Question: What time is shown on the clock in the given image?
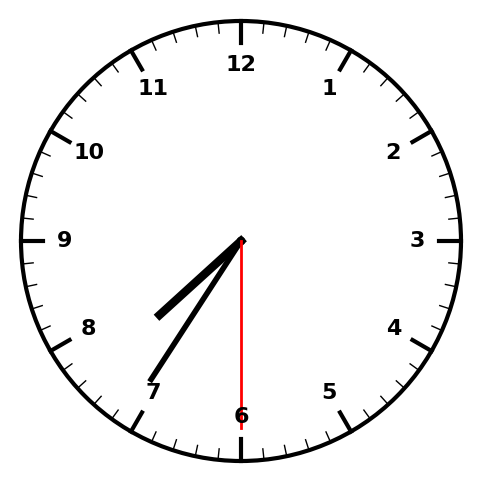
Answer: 07:35:30